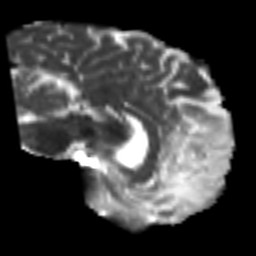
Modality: T2w
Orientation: sagittal
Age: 45
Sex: male
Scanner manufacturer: siemens
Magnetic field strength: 3 T
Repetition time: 7.3 s
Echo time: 0.087 s